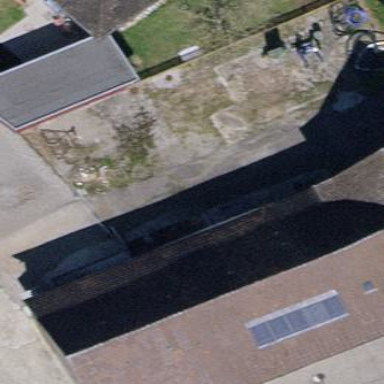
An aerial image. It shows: Building.